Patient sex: M
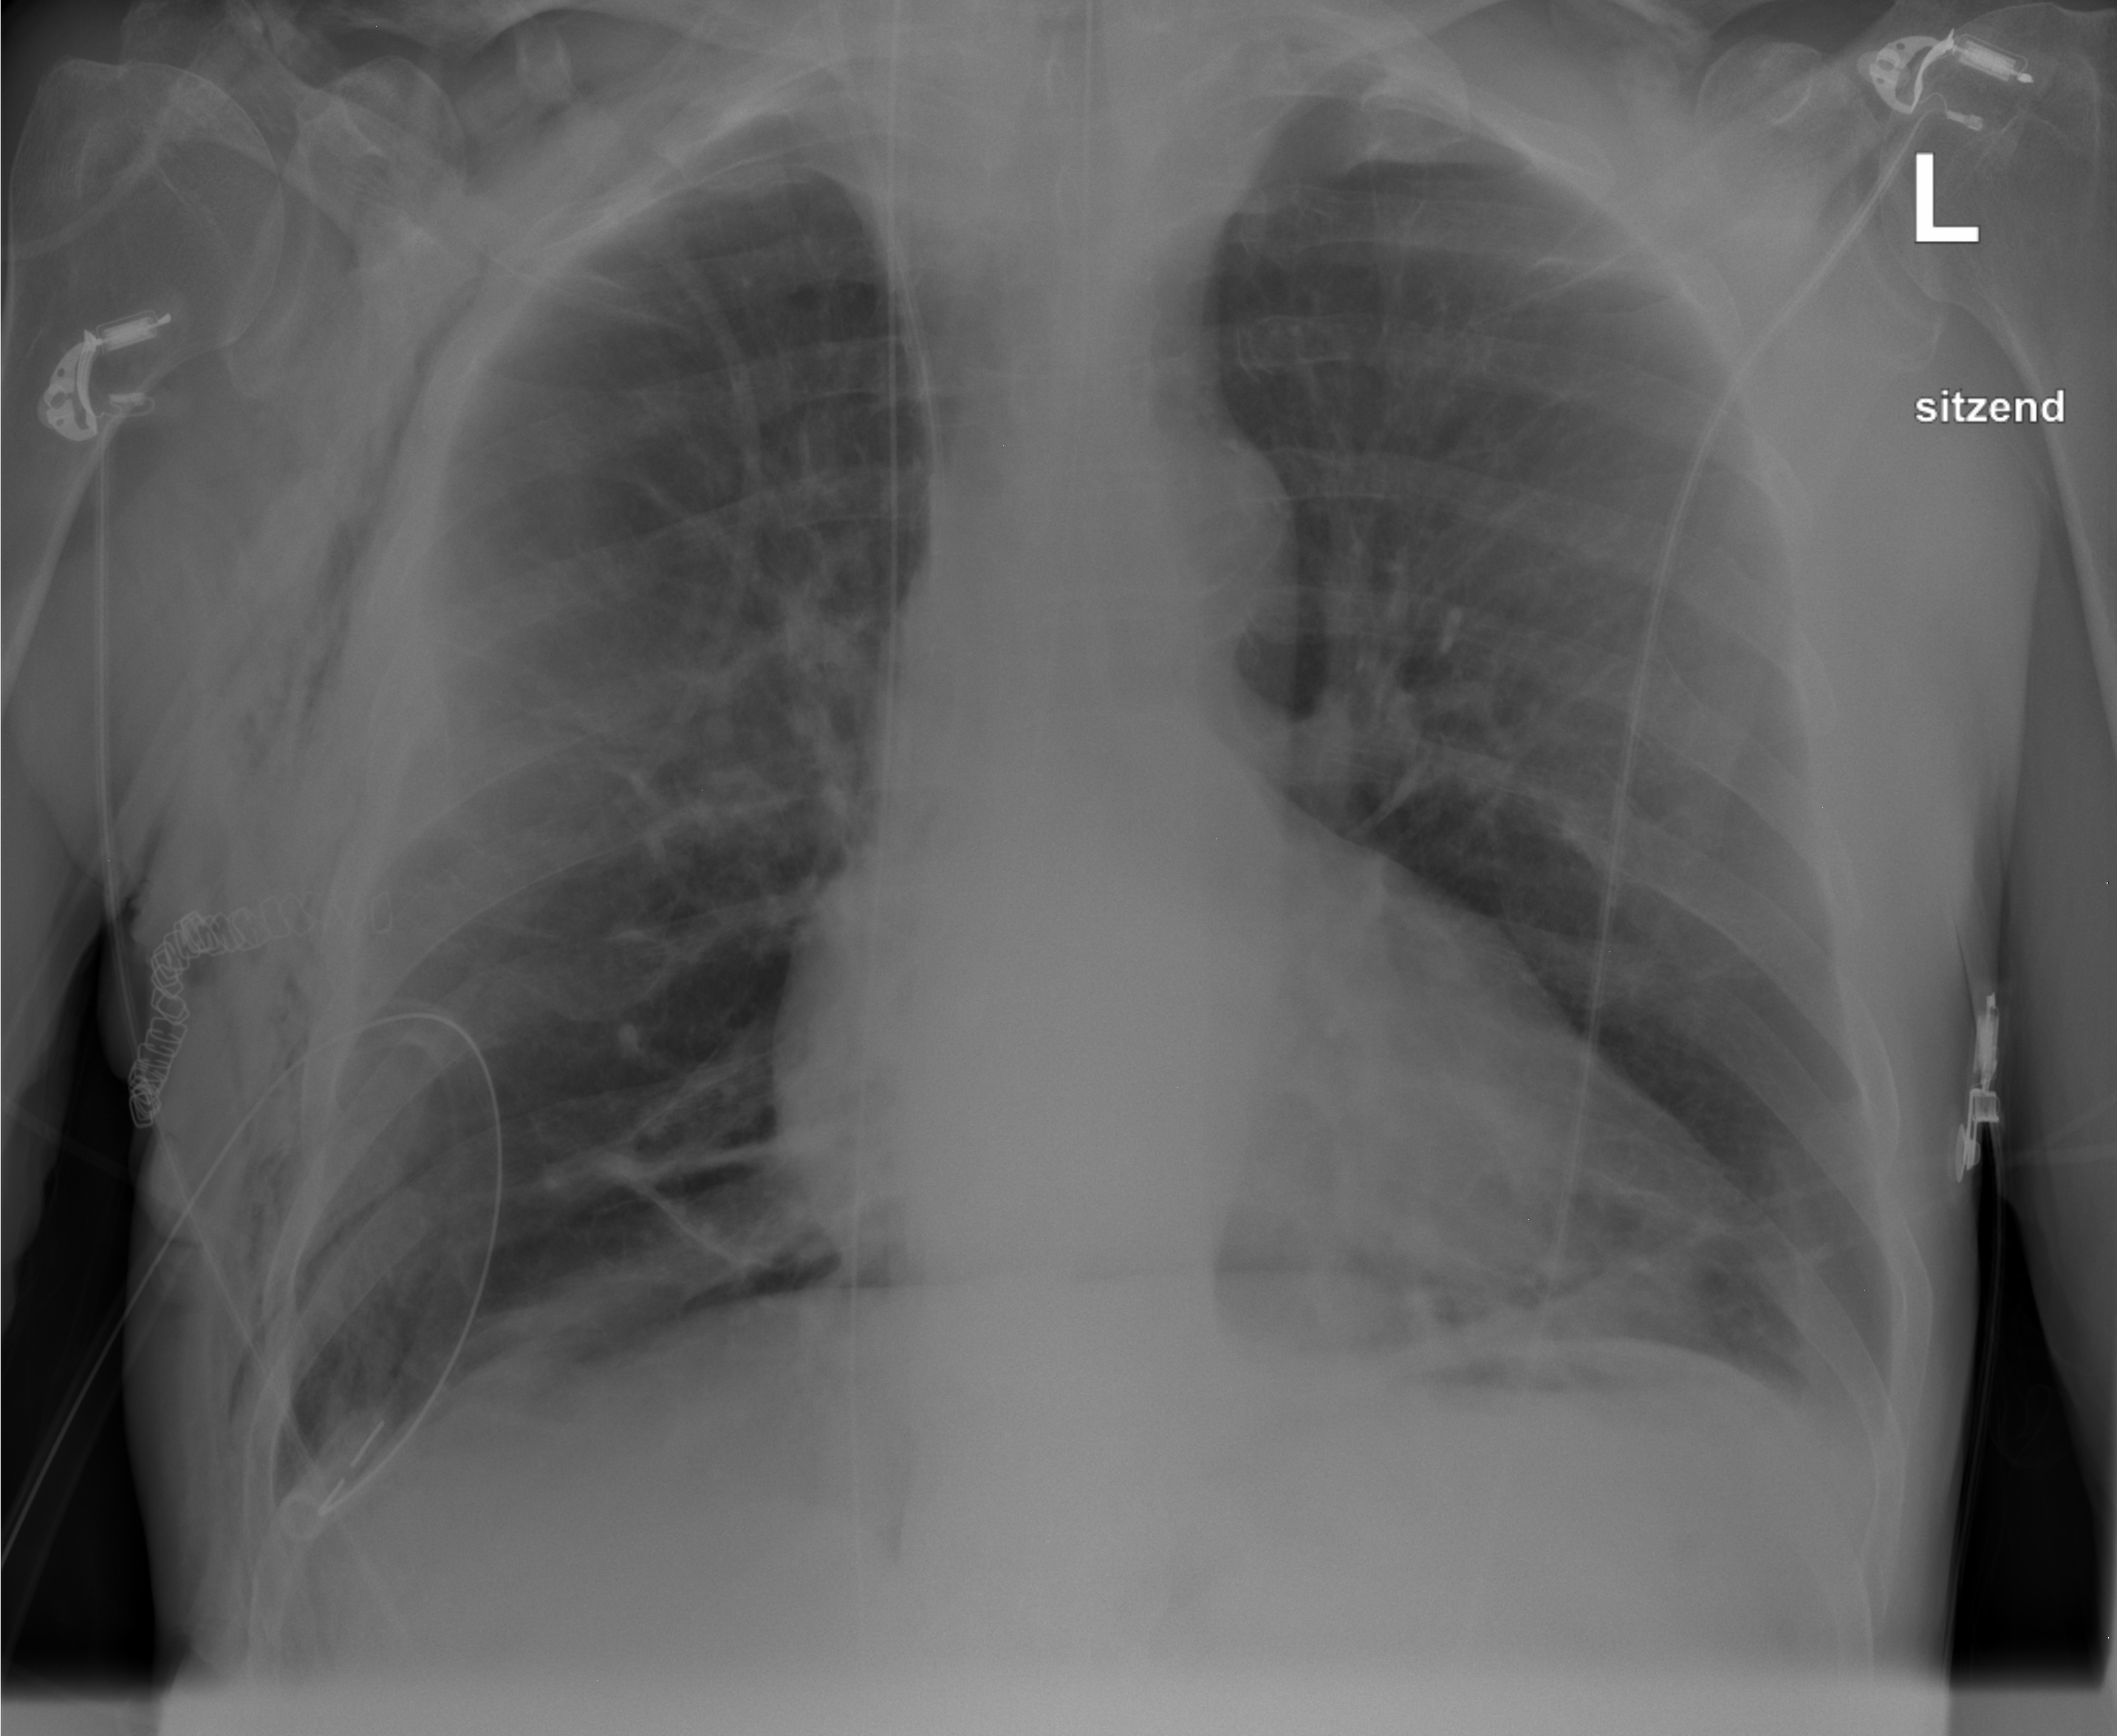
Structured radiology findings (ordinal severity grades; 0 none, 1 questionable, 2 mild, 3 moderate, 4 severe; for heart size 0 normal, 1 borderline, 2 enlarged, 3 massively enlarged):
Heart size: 0
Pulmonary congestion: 0
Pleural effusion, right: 0
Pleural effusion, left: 0
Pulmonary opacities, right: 0
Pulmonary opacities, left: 0
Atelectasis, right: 3
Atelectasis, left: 0